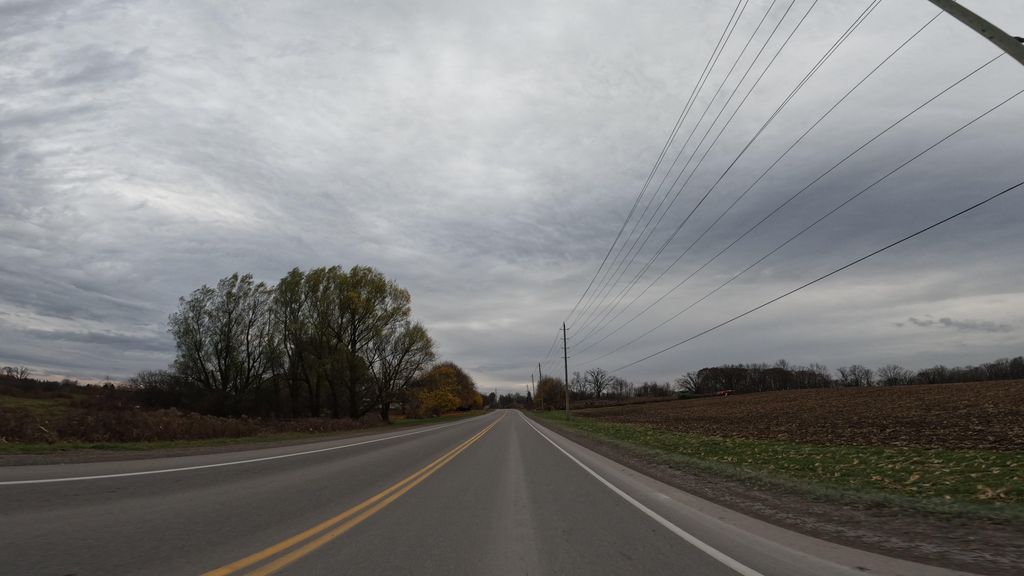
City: hamilton